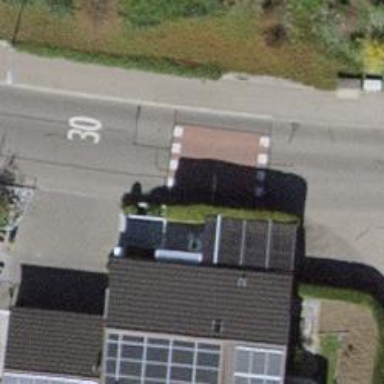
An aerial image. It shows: Traffic calming table.